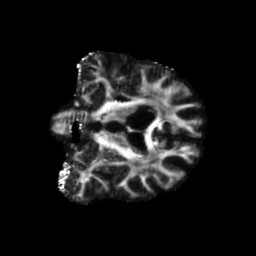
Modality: FA
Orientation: coronal
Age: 74
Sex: male
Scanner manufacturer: siemens
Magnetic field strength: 3 T
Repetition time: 5.47 s
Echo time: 0.0854 s